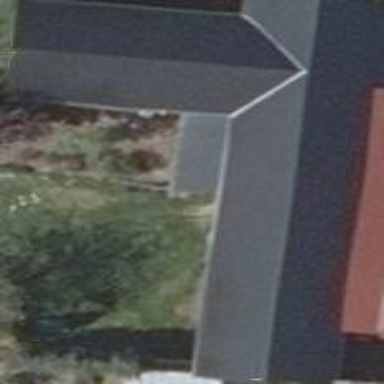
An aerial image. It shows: Gabled building with grey roof.